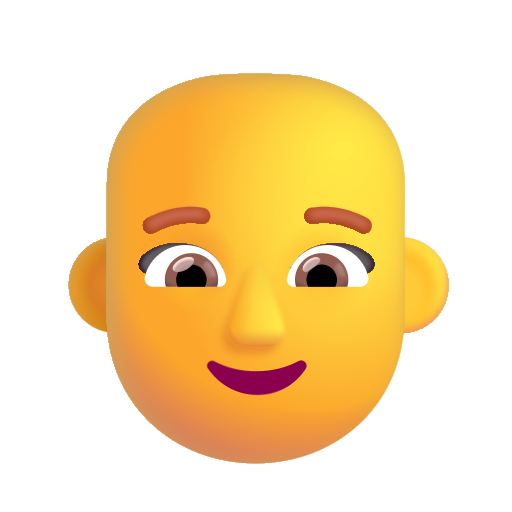
woman bald color default